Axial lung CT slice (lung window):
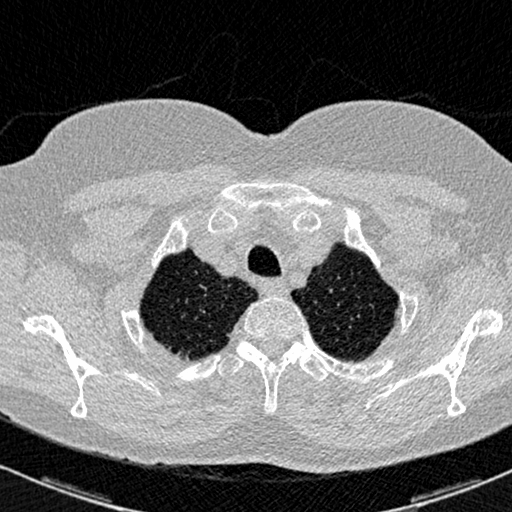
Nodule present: no